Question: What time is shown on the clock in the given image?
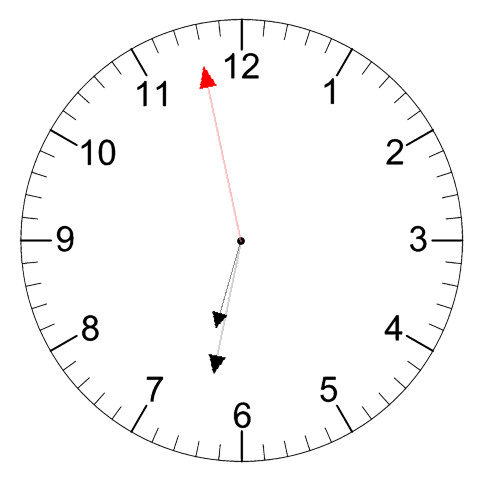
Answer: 06:31:58